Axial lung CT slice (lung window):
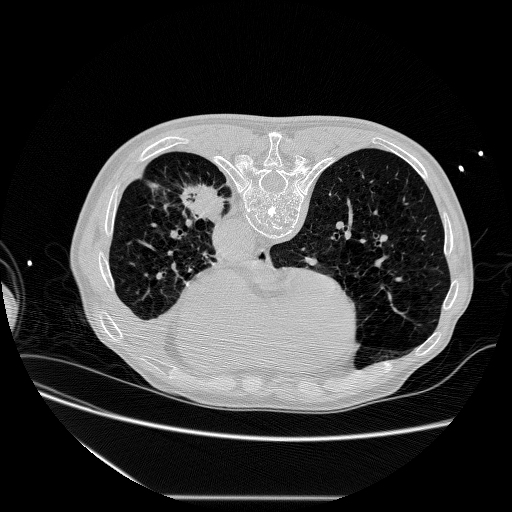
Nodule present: no